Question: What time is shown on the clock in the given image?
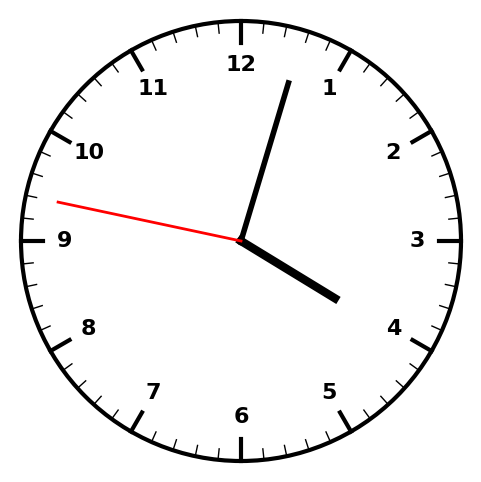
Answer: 04:02:47